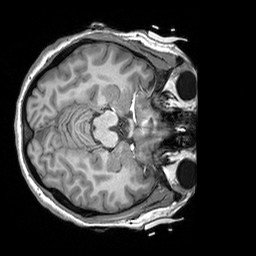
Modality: T1w
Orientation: axial
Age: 20
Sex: female
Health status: healthy
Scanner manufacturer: siemens
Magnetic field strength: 3 T
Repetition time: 2.3 s
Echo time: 0.00303 s